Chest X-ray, AP view. Patient: 68 years old, sex F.
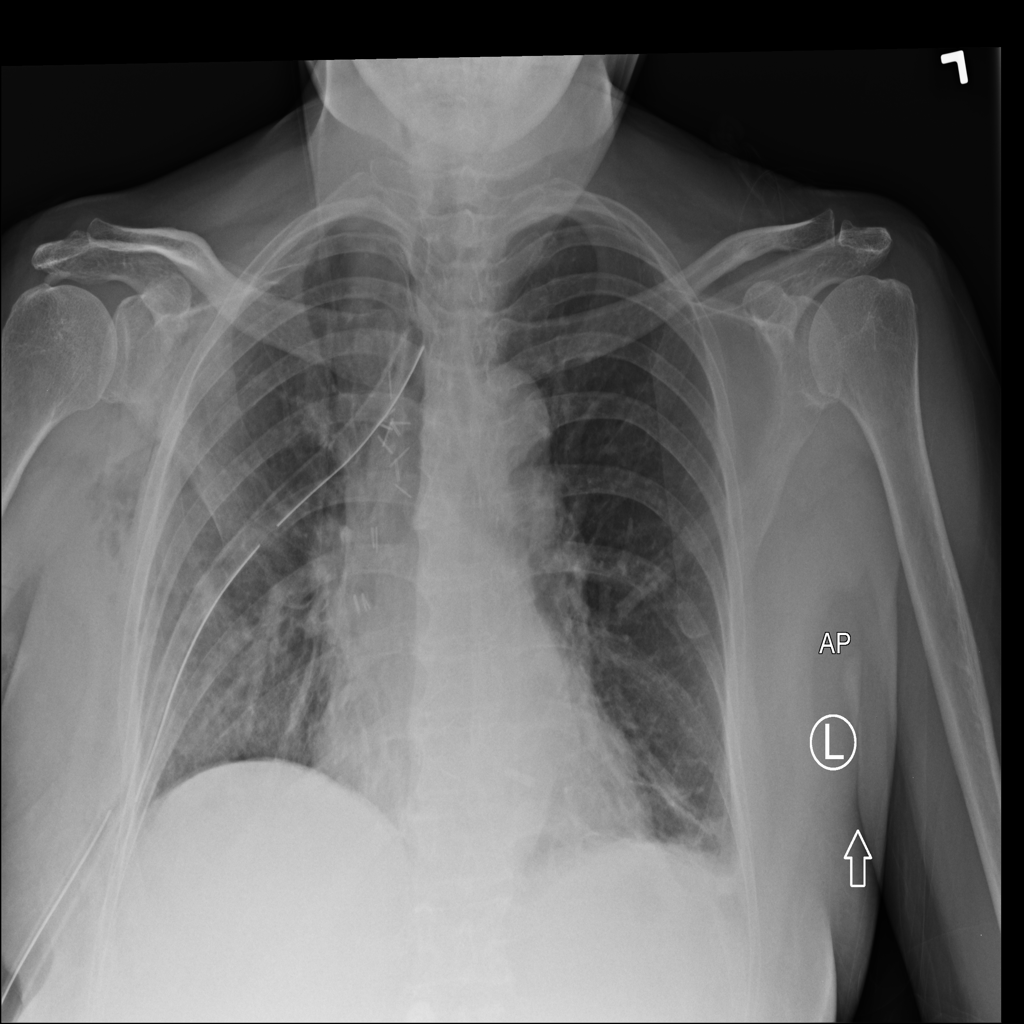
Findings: Emphysema, Pneumothorax